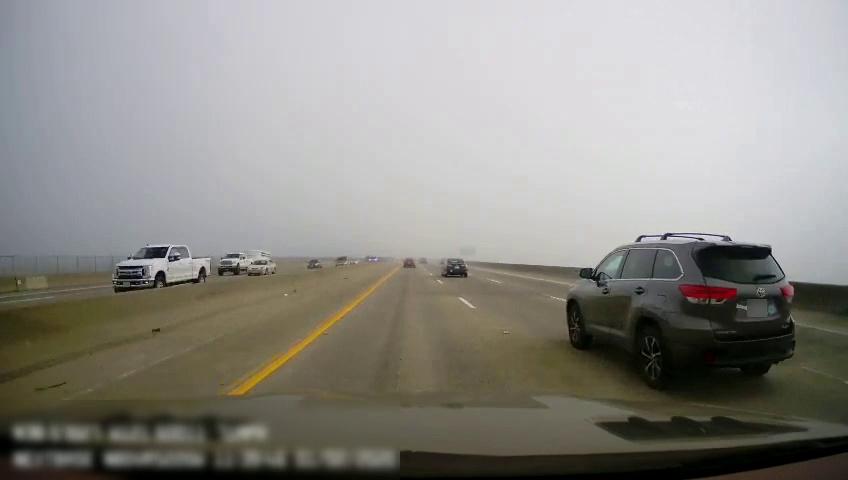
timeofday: Day
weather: Cloudy
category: Drivable Space
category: Drivable Space
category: Vehicles | Other LV
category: Vehicles | Truck
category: Vehicles | Truck
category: Vehicles | Car
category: Vehicles | Car
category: Vehicles | SUV
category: Vehicles | Truck
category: Vehicles | Car
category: Vehicles | SUV
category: Vehicles | Car
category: Lanes | Current Lane
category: Lanes | Current Lane
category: Lanes | Alternate Lane
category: Lanes | Alternate Lane
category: Lanes | Alternate Lane
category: Lanes | Opposite Lane
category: Lanes | Opposite Lane
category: Traffic | Signs